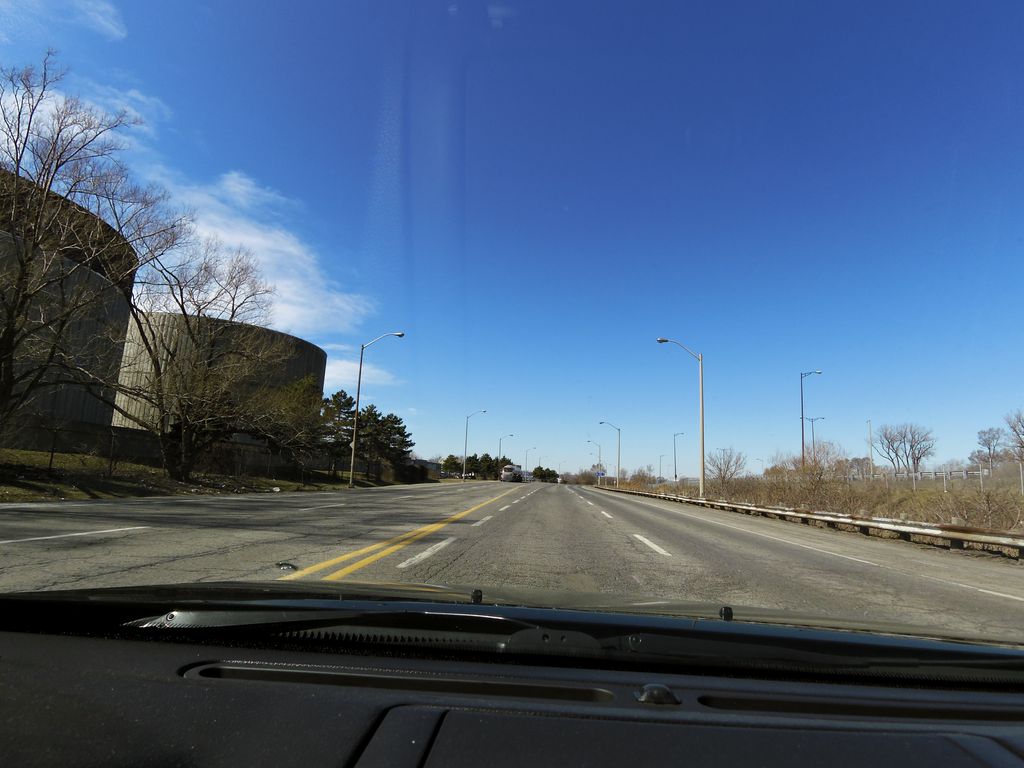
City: hamilton